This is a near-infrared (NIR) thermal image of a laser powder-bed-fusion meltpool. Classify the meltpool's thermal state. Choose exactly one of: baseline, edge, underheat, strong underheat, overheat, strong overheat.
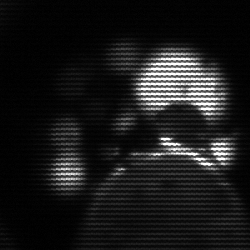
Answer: baseline